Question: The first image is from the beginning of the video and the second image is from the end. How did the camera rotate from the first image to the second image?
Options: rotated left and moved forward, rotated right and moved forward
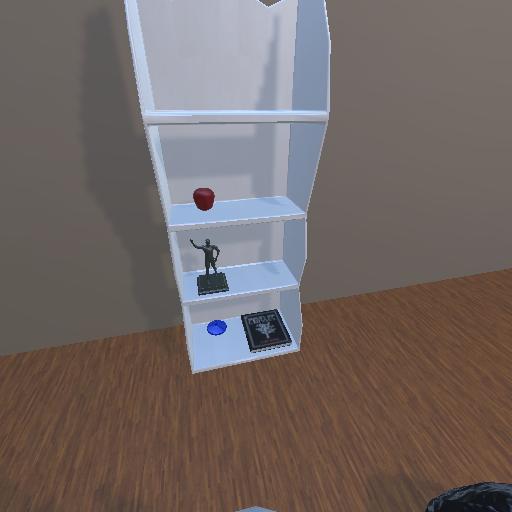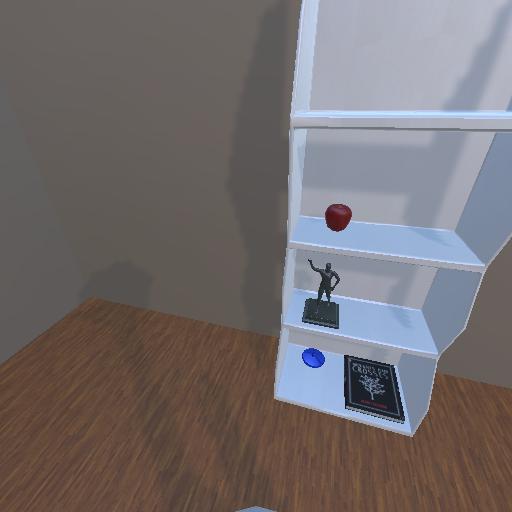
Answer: rotated left and moved forward